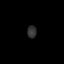
Tissue: lung
Cell type: Smooth muscle cells
Senescence score: 0.6674
Nuclear area (px): 115
Mean DAPI intensity: 49.096